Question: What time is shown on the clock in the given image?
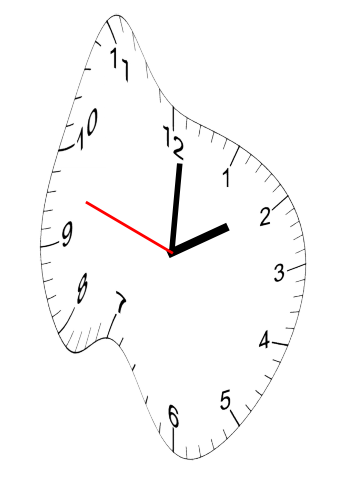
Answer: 02:00:48